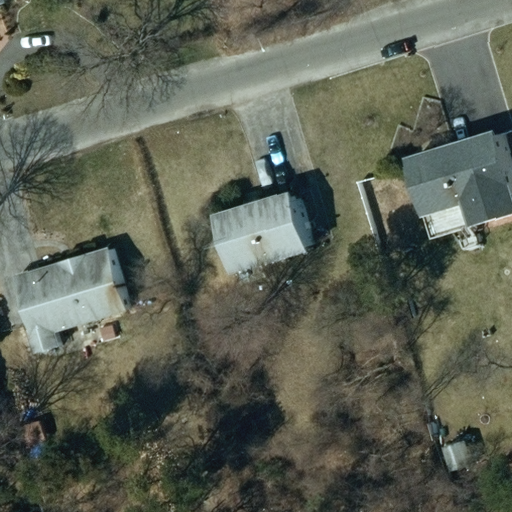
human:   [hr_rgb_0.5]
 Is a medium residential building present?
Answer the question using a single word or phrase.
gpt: yes

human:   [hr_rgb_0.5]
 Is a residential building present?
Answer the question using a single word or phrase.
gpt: yes

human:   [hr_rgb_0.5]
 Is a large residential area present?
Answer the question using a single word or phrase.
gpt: yes

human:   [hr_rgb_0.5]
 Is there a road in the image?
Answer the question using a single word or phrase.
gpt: yes

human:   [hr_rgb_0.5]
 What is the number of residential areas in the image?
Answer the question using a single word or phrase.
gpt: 1

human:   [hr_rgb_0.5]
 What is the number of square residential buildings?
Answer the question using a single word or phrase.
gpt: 0

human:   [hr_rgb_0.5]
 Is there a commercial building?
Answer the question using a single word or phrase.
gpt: no

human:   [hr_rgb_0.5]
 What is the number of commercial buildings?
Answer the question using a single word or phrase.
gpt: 0

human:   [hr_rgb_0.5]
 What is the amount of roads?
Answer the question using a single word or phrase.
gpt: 1

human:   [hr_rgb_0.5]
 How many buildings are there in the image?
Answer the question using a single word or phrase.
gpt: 4

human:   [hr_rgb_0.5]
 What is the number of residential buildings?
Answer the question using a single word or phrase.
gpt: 4

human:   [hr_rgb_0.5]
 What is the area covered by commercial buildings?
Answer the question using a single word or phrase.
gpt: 0m2

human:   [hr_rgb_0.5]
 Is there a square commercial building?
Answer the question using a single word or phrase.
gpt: no

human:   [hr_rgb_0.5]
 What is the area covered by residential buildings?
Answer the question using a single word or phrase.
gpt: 695m2

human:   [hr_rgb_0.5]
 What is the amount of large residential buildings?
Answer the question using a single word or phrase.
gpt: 0

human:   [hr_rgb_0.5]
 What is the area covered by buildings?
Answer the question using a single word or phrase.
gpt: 695m2

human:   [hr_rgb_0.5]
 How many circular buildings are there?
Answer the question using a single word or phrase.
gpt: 0

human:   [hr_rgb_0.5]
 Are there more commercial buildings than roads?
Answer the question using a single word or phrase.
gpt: no

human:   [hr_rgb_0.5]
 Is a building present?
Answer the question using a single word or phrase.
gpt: yes

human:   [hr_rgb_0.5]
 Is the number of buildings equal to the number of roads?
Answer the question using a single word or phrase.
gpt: no

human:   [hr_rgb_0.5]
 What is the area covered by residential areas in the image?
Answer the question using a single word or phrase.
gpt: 10619m2

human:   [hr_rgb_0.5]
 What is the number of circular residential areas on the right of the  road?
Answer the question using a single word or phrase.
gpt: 0

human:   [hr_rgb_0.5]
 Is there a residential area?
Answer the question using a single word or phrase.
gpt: yes

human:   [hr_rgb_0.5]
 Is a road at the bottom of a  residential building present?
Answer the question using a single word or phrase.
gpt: yes

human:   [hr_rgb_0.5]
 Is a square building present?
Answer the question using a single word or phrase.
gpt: no

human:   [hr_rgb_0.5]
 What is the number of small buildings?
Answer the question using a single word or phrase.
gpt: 1

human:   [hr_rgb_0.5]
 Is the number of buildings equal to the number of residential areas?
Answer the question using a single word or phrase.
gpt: no

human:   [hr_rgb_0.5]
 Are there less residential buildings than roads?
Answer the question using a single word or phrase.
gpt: no

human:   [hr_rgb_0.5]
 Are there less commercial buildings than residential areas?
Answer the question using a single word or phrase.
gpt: yes

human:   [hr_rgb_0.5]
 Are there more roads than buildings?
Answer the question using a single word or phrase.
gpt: no

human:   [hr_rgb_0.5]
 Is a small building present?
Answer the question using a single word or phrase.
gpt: yes

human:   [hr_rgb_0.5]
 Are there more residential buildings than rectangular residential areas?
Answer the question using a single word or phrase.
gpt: yes

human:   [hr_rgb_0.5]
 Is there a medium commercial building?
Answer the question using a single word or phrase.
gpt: no

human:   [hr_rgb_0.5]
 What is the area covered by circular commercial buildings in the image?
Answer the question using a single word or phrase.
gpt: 0m2

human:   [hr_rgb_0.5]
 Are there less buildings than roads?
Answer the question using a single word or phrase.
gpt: no

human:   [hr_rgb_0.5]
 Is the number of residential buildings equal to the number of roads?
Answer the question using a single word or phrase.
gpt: no

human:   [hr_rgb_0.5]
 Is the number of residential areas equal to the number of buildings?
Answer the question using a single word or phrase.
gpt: no

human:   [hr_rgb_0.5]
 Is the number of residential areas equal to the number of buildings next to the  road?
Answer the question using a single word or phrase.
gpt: no

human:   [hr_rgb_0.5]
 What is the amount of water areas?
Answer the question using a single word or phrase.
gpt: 0

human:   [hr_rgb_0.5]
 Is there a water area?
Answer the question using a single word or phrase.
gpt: no

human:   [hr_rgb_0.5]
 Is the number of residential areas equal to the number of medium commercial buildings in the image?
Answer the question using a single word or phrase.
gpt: no

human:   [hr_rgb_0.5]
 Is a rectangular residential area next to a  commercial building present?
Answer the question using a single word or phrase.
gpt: no

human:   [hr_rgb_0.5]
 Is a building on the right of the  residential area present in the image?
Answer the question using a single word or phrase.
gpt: yes

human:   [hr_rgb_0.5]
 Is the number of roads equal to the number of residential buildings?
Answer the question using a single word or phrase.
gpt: no

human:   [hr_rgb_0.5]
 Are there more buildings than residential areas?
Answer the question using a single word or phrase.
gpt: yes

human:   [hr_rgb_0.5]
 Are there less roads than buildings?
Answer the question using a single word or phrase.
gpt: yes

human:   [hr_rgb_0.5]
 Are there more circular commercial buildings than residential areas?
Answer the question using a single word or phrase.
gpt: no

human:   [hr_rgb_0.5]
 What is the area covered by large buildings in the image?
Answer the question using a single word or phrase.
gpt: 0m2

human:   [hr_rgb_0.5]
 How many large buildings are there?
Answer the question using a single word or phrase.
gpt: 0

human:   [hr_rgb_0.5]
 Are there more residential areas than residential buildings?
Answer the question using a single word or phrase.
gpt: no

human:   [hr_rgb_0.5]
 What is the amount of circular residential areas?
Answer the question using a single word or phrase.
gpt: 0

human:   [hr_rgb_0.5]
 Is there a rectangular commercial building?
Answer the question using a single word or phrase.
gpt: no

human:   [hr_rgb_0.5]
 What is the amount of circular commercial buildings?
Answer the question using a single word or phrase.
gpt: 0

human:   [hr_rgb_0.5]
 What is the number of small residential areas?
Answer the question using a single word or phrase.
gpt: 0

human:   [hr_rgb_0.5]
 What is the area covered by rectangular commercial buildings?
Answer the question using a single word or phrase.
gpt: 0m2

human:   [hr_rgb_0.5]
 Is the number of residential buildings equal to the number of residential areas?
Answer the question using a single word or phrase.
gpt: no

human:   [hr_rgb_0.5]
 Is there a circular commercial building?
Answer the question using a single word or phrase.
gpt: no

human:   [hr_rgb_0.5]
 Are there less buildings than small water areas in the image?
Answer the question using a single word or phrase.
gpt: no

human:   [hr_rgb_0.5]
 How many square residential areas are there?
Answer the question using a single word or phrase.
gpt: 0

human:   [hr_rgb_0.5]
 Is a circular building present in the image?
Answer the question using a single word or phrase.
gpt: no

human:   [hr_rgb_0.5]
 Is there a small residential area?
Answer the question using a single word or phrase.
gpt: no

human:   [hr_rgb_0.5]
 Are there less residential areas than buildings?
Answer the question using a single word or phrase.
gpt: yes

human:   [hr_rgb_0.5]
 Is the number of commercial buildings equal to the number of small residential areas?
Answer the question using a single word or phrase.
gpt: yes

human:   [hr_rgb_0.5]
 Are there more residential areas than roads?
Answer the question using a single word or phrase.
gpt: no